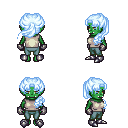
a pixel art fantasy rpg character, female body template, orc, green skin, white sleeveless shirt, teal pants, white cyan princess hairstyle, metal gloves, metal boots, four views (front, back, left, right), 2x2 character sprite sheet, small pixel art, hard edges, no anti-aliasing